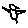
Label: bird